Interaction volume radius: 5 \u00c5
Interaction volume height: 25 \u00c5
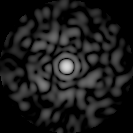
Disorder parameter: 0.792